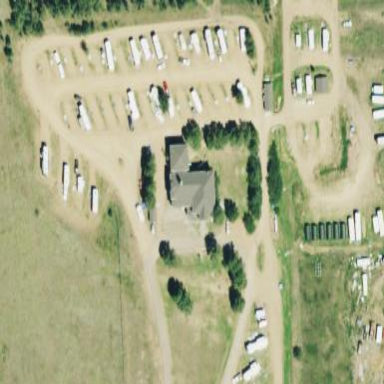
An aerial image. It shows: Caravan site for tourism.